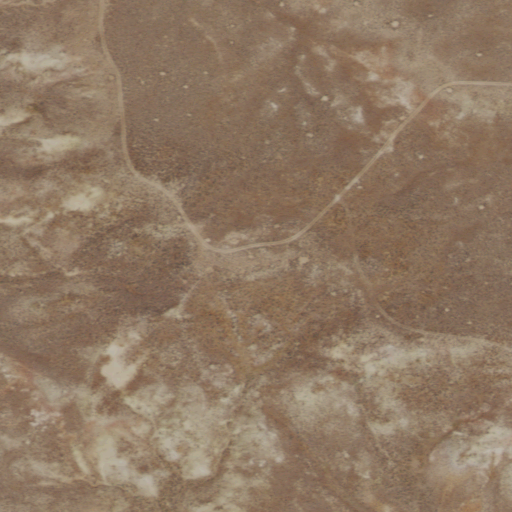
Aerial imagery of mountain in Wyoming named Monument Butte containing only shrub